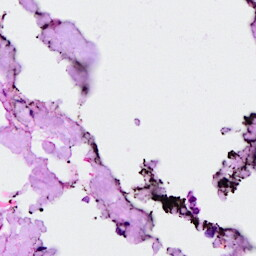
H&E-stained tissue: Breast